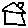
Label: house